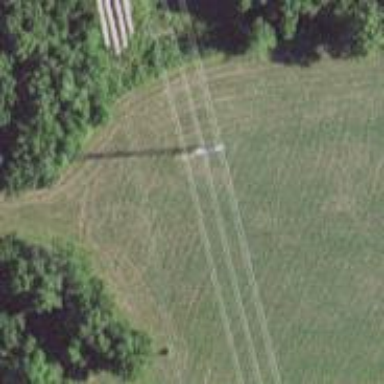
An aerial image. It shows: H-frame power tower design.